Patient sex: M
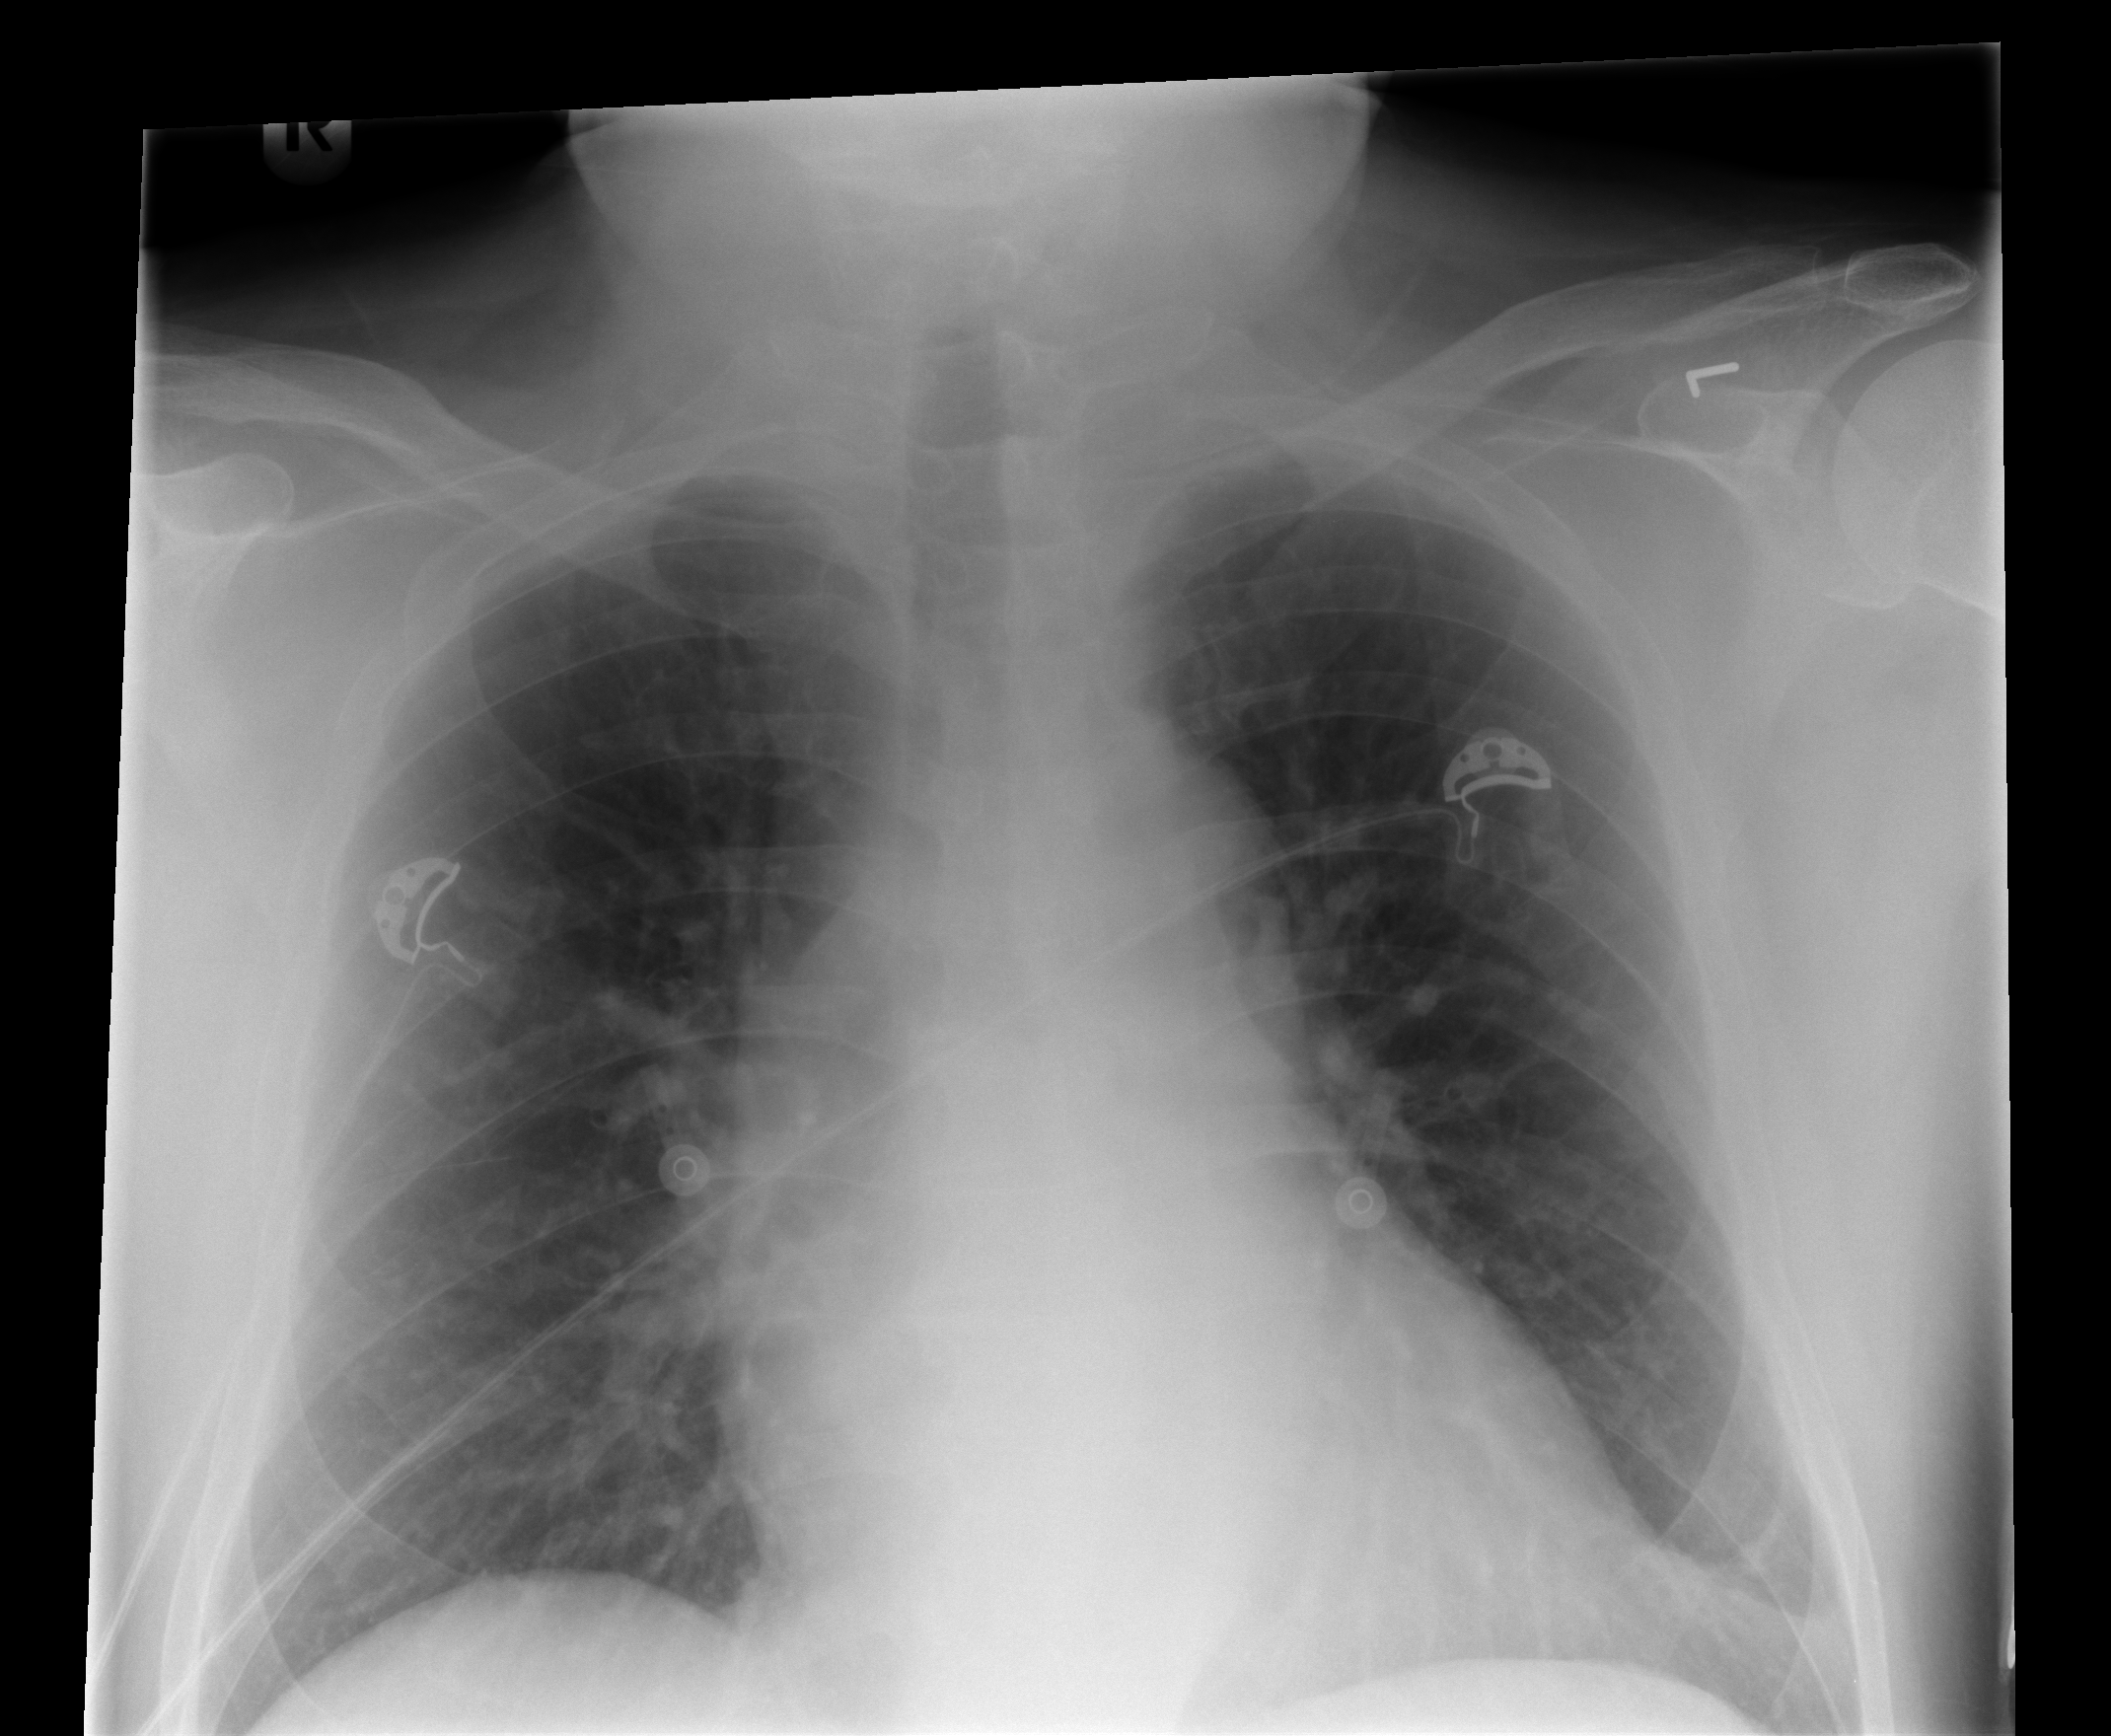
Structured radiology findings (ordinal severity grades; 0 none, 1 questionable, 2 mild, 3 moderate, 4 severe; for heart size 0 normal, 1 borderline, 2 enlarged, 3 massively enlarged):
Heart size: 2
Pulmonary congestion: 3
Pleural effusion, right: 0
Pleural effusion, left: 0
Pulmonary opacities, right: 0
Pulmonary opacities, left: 0
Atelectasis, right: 0
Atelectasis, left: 0